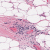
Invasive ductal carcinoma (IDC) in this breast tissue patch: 0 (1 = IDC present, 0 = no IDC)